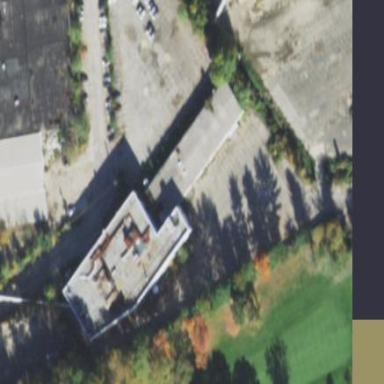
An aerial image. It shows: Commercial building.